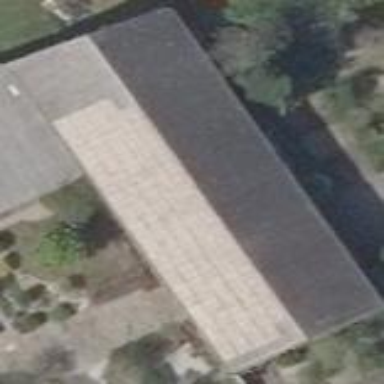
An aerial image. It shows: Farm building.